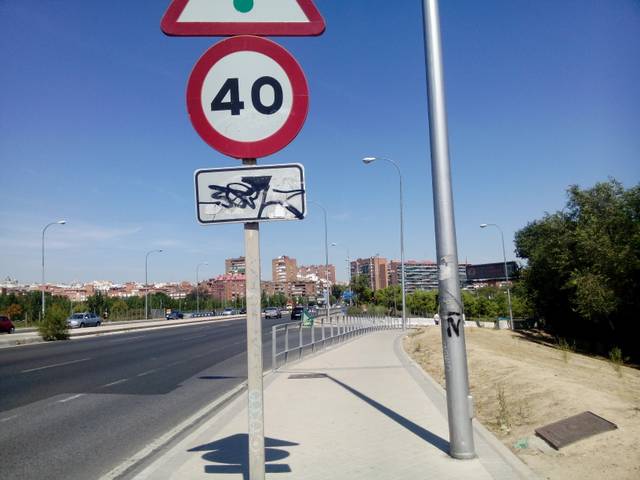
Region: Spain
Coordinates: 40.394, -3.706